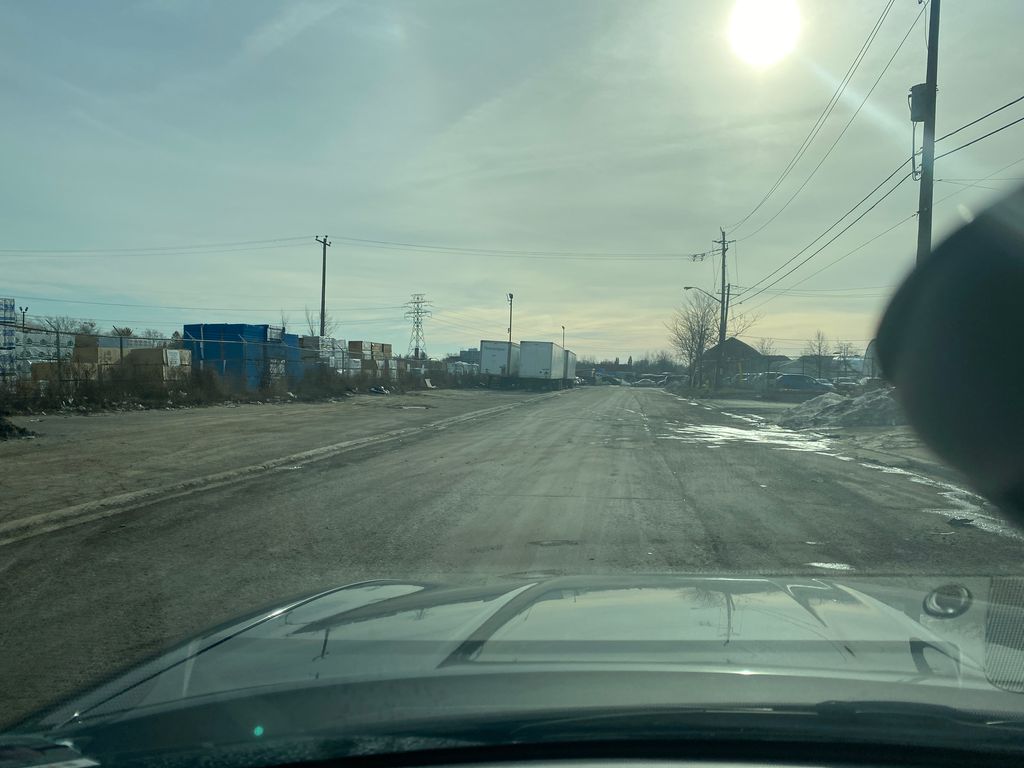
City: toronto